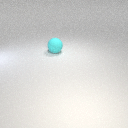
large cyan rubber sphere